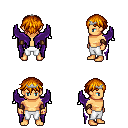
a pixel art fantasy rpg character, male body template, human, tanned skin, purple wings, white pants, dark blonde short bangs hairstyle, silver tiara, cloth bracers, four views (front, back, left, right), 2x2 character sprite sheet, small pixel art, hard edges, no anti-aliasing